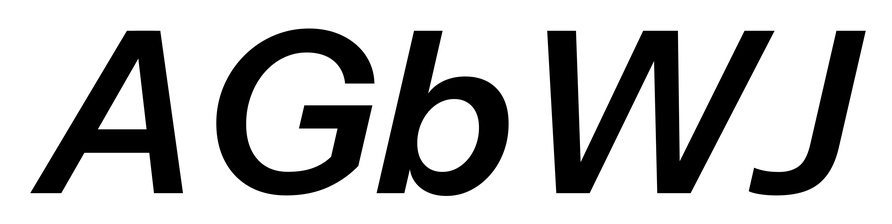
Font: InstrumentSans-Italic_SemiBold_Italic